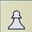
Piece: wP